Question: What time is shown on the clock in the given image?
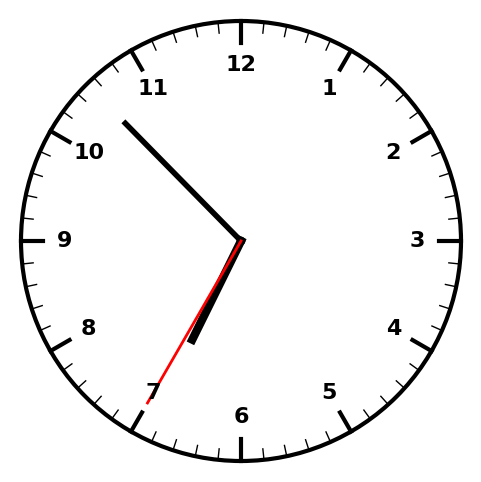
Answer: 06:52:35